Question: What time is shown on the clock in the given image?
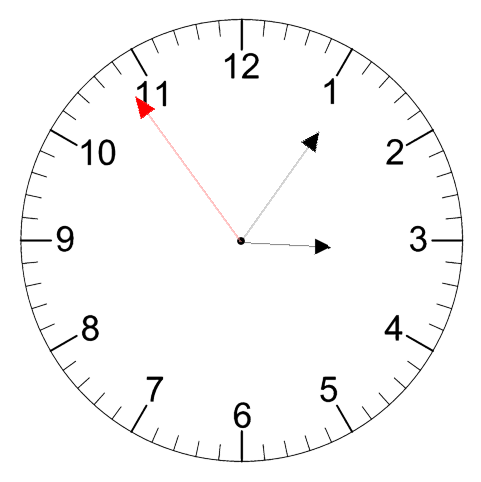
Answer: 03:05:54